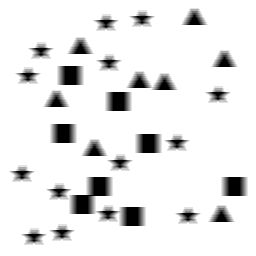
Squares: 8
Triangles: 8
Stars: 14
Total shapes: 30